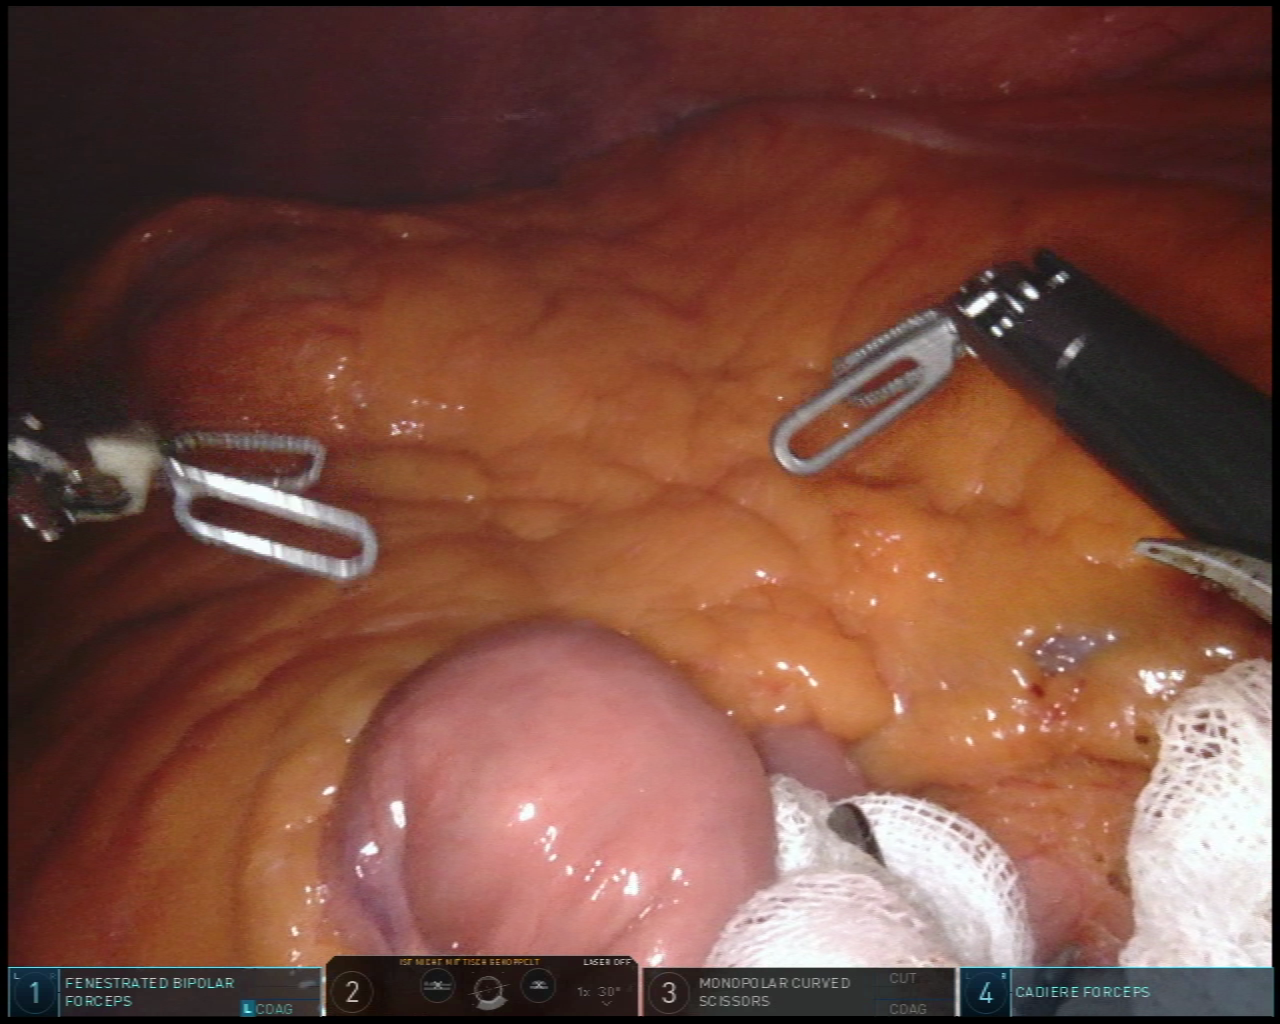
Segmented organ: intestinal_veins
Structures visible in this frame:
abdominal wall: yes
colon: yes
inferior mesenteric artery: no
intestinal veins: yes
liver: no
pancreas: no
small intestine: yes
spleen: no
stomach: no
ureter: no
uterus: no
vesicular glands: no